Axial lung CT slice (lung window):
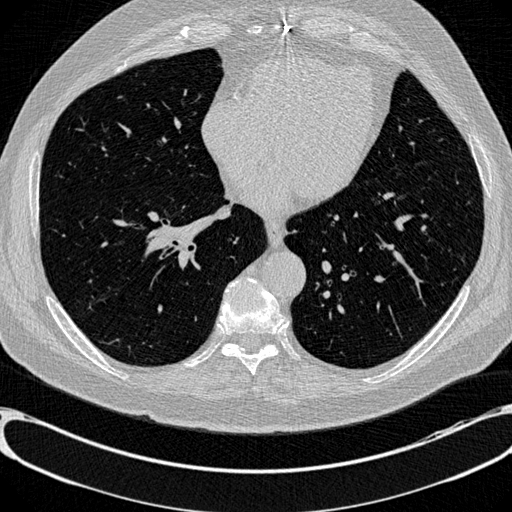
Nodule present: no